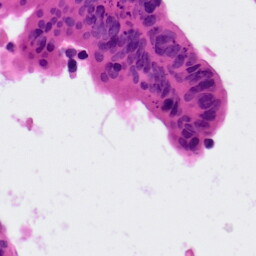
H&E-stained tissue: Colon